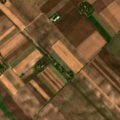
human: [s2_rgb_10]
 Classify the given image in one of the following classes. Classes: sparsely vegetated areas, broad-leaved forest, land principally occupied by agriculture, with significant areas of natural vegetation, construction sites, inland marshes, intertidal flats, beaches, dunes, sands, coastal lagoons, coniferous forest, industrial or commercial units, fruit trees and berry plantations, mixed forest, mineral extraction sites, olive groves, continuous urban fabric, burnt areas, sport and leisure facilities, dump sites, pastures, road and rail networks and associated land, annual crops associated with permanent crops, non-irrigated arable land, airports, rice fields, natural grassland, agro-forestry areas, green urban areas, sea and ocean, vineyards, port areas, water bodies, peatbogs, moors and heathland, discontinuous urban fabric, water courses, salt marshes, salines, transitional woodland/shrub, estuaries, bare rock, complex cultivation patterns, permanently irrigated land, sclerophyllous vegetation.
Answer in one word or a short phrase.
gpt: discontinuous urban fabric, non-irrigated arable land